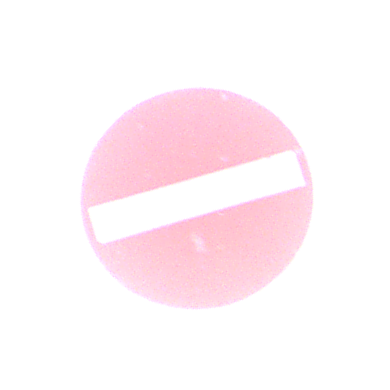
Verkehrszeichen: VerbotDerEinfahrt
Umgebung: Outdoor, RoadRail
Tageszeit: SunriseSunset
Wetter: PartlyCloudy
Licht: Natural
Jahreszeit: NotSpecified
Kontrast: LowContrast